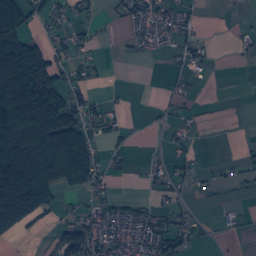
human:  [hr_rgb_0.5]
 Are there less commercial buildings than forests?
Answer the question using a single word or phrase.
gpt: yes

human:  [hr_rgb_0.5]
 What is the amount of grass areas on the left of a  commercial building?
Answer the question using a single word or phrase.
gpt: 106

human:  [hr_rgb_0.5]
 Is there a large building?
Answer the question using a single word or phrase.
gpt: no

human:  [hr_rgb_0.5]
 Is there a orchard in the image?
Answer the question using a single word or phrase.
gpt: yes

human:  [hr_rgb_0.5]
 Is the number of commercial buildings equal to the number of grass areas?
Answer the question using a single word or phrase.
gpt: no

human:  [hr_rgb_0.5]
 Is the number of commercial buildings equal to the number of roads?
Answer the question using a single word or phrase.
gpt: no

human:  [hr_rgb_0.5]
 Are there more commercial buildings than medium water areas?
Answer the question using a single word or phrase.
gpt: yes

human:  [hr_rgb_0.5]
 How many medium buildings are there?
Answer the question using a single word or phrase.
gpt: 11

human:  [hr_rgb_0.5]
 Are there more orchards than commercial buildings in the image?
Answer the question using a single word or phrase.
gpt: yes

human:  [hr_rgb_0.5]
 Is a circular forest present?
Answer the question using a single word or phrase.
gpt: no

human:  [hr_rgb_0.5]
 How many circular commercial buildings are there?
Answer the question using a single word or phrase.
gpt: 0

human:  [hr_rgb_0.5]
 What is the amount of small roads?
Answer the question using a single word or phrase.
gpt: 259

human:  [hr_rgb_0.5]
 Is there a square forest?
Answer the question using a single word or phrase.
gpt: no

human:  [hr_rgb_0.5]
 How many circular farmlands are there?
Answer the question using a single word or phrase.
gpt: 0

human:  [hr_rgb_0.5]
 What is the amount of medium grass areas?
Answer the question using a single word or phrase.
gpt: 39

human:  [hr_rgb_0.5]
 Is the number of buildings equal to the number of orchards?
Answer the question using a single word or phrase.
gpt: no

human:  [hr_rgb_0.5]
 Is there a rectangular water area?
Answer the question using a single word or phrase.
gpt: yes

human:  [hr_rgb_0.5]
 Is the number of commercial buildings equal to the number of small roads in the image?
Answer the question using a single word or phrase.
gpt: no

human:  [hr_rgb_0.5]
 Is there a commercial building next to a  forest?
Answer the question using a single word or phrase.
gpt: yes

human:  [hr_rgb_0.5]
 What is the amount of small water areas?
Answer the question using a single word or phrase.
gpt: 4

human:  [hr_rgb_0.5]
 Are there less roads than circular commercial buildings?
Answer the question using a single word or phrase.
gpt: no

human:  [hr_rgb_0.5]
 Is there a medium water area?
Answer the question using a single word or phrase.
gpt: yes

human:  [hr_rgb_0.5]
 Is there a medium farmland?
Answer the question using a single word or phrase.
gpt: yes

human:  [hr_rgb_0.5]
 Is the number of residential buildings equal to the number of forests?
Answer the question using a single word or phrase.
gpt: no

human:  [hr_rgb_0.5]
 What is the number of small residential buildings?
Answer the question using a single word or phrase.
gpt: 1532

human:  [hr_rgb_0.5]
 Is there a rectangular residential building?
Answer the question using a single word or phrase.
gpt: yes

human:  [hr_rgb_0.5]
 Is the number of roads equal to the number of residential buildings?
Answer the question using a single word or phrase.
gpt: no

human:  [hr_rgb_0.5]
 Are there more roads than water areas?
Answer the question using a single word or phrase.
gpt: no

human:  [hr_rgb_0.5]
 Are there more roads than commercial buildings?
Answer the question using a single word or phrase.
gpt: yes

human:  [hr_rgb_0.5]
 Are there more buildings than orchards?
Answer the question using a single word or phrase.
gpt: yes

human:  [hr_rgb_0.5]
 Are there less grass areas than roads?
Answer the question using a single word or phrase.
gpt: yes

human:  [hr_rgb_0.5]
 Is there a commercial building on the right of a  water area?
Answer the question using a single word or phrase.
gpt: yes

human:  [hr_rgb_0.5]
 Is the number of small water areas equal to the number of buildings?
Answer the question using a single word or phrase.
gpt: no

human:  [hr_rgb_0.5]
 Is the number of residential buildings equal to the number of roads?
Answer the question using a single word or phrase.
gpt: no

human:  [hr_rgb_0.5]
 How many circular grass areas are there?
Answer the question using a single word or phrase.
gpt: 1

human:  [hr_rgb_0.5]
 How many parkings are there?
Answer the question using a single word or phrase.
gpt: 3